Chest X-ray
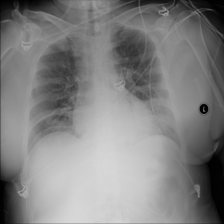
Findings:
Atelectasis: negative
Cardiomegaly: negative
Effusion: negative
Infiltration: negative
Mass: negative
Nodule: negative
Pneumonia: negative
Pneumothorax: negative
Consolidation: negative
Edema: negative
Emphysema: negative
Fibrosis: negative
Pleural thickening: negative
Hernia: negative